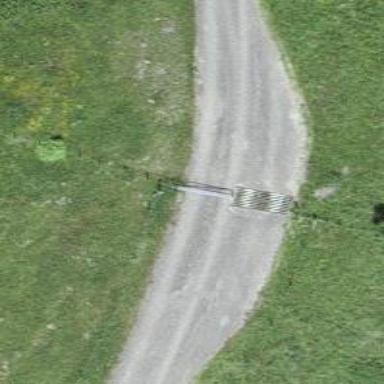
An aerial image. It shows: Cattle grid.